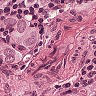
Metastatic tissue present: yes